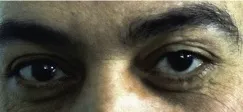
Showing the preoperative presentation of the patient with the foreign body in situ. (a) frontal view of the patient with unequal eye level.
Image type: medical_photograph (other_medical_photograph)